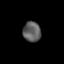
Tissue: lung
Cell type: Endothelial cells
Senescence score: 0.551
Nuclear area (px): 354
Mean DAPI intensity: 93.458